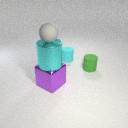
large purple metal cube below small gray rubber sphere